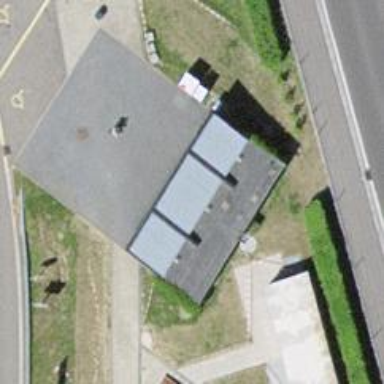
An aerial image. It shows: Building with toilets inside.